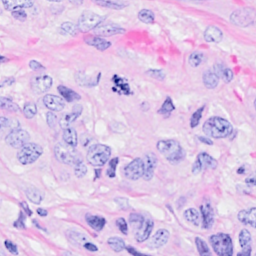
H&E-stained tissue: Breast